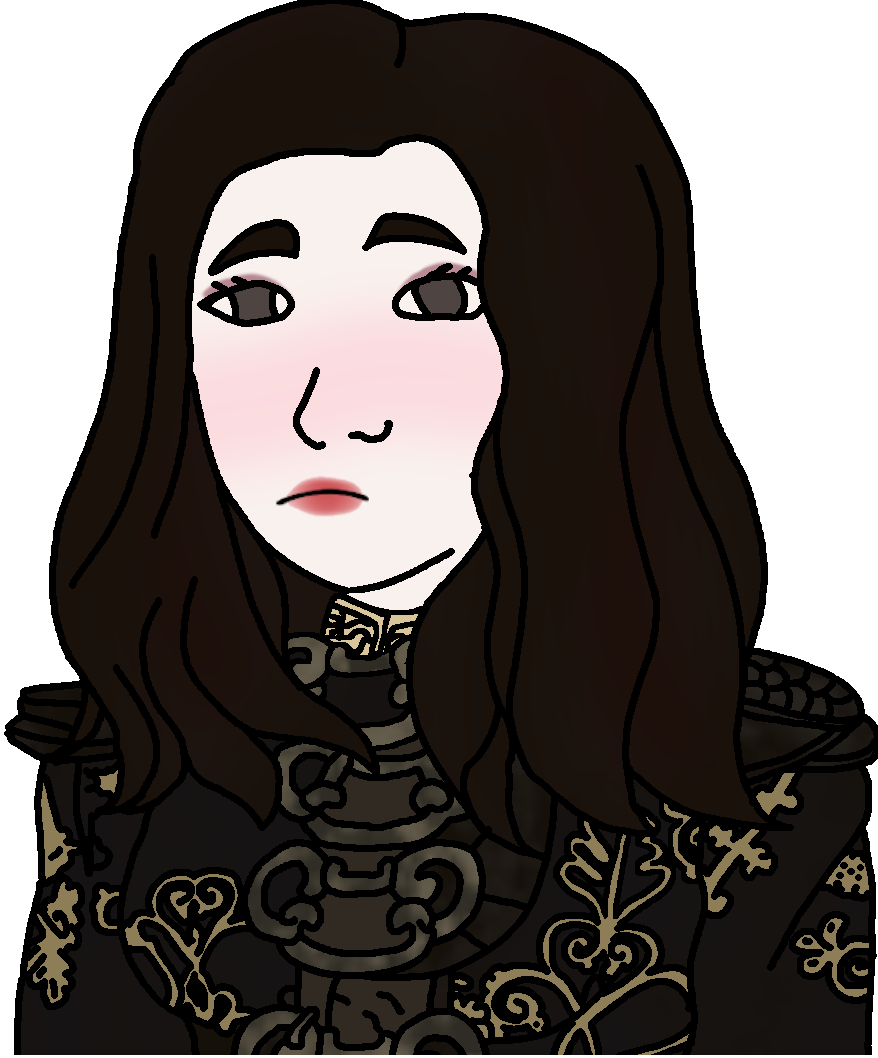
Label: 5_Doomer_Girl